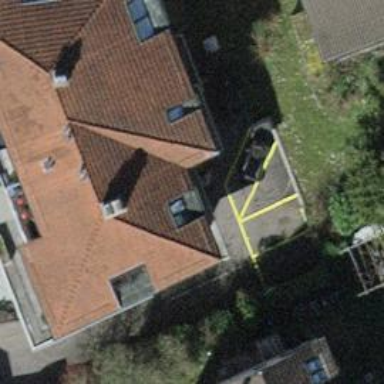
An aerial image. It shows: Group of garages.